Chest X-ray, PA view. Patient: 21 years old, sex M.
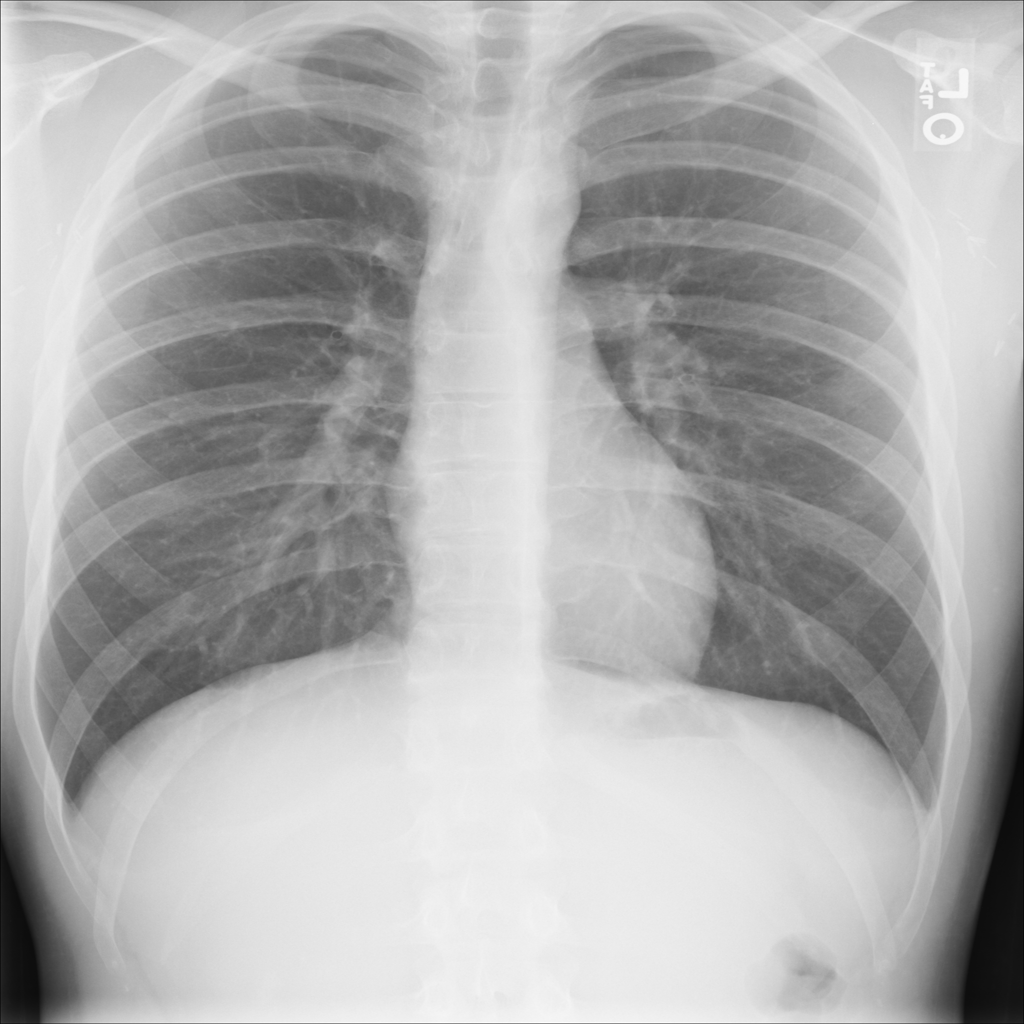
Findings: No Finding